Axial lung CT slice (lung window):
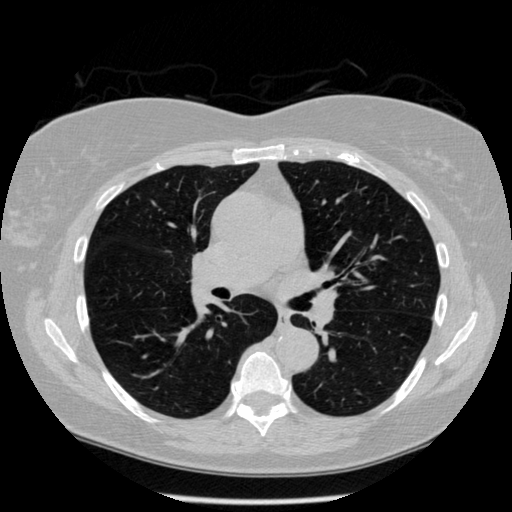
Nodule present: no